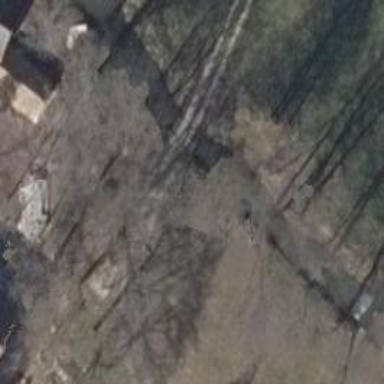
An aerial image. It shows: Driveway bridge with sandy surface.